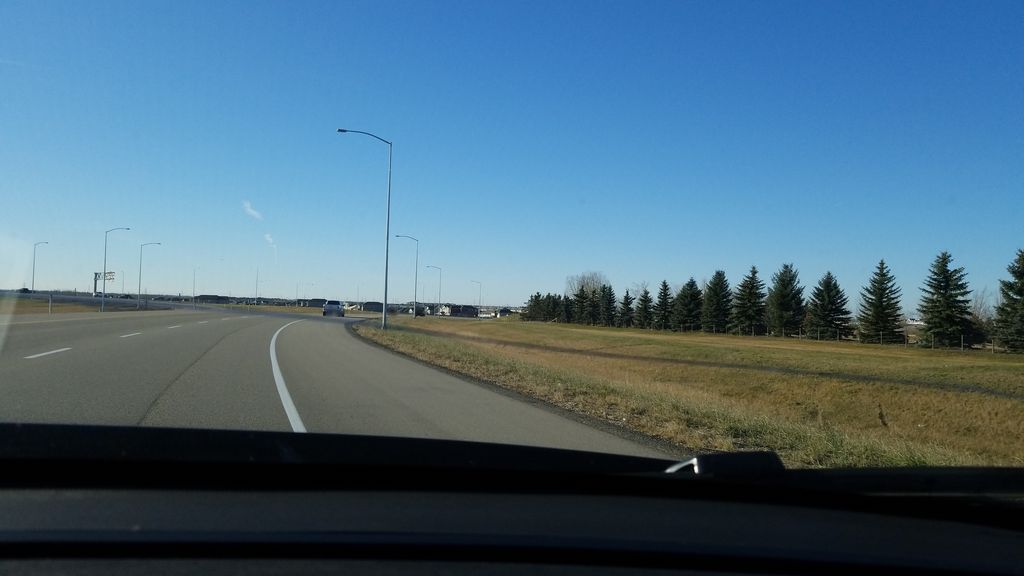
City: edmonton